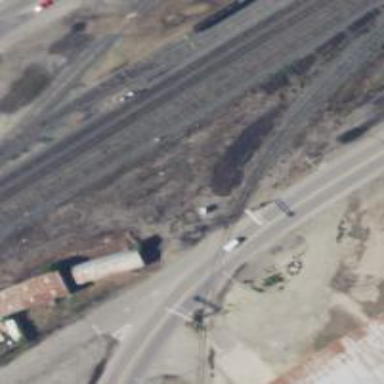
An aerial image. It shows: Railway siding for service.